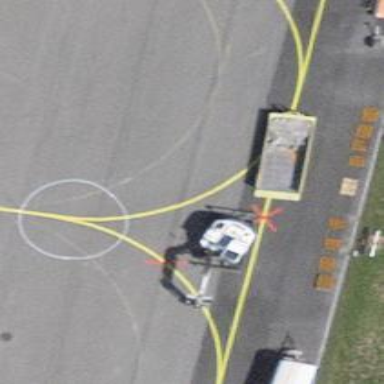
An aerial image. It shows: View of taxiway at the airport.